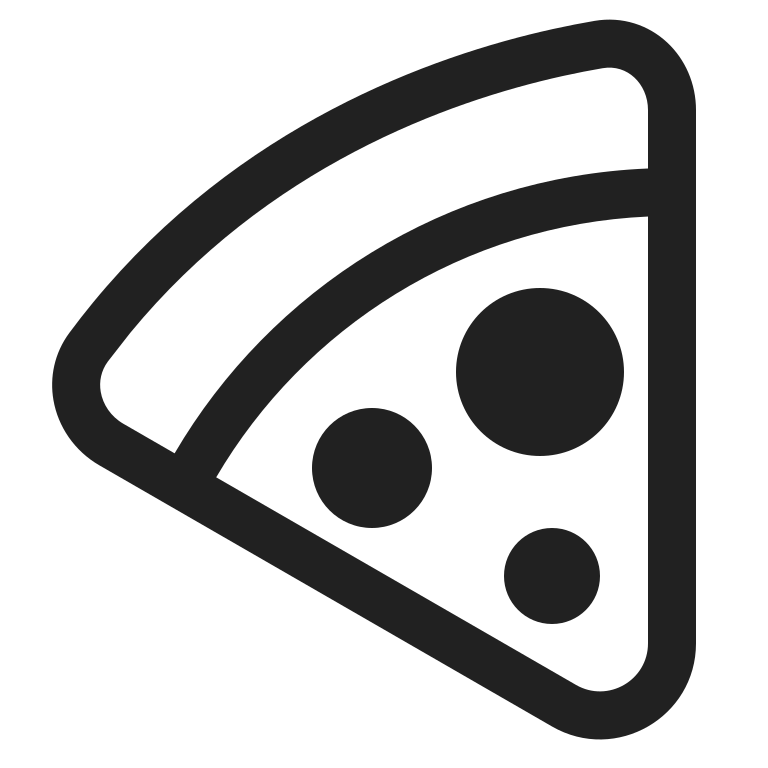
pizza high contrast